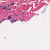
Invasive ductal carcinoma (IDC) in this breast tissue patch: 0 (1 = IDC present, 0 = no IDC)